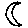
Label: moon